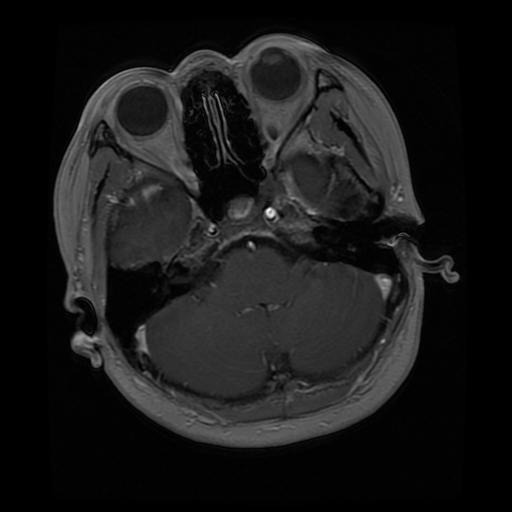
Label: pituitary